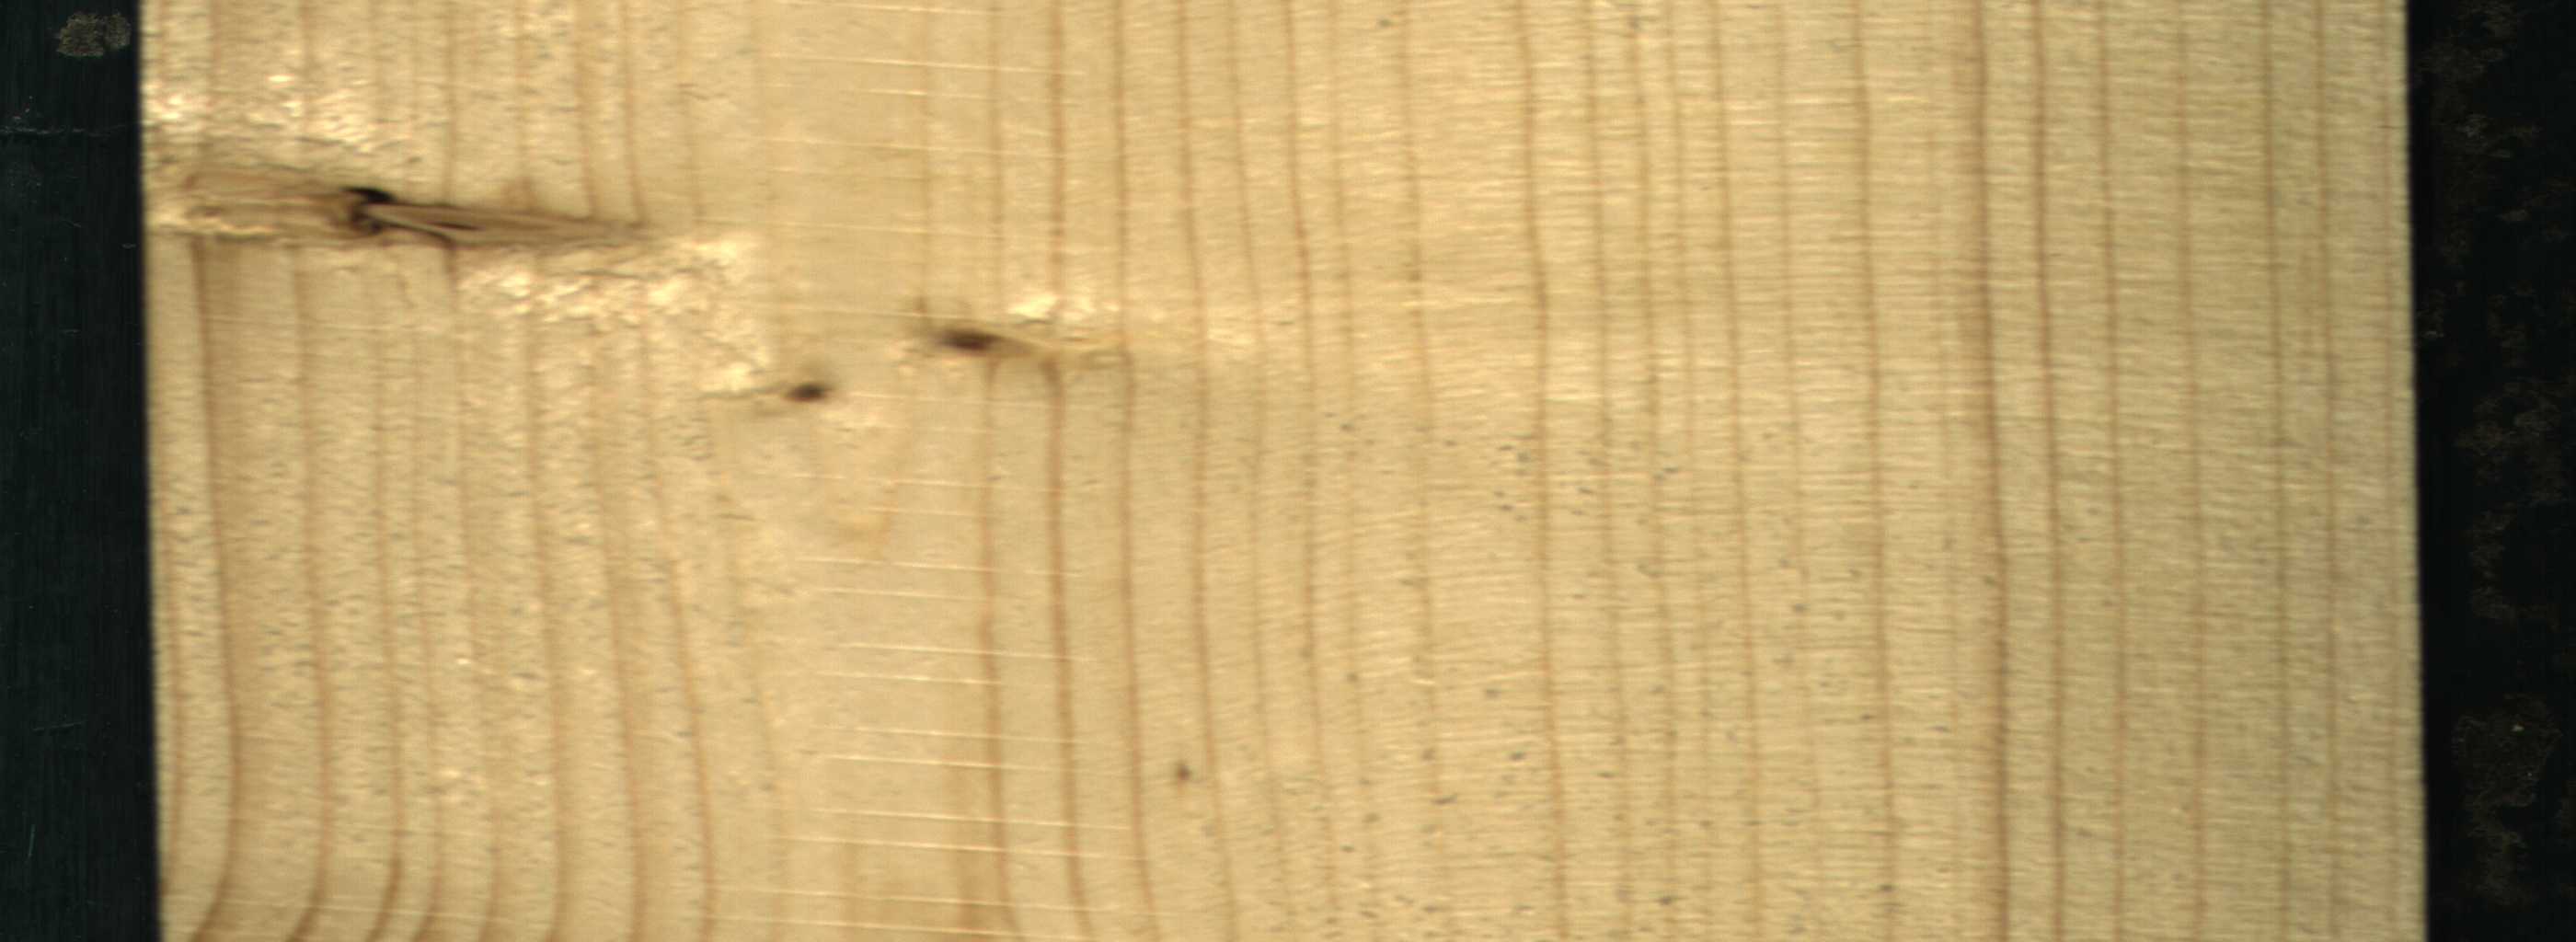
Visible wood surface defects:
Dead_Knot
Live_Knot